Interaction volume radius: 5 \u00c5
Interaction volume height: 20 \u00c5
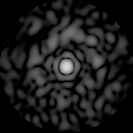
Disorder parameter: 0.8408